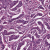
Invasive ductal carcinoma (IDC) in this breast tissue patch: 1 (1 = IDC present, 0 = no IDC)